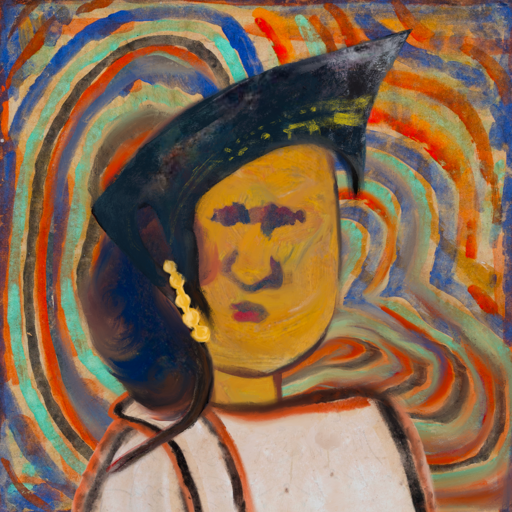
Background: Sisters, Head And Neck Front: After_Raid, Face Front: In_The_Sun, Bust: Roy_Bahadur, Hair Front: Mother_And_Son_Son, Head Accessory: Irani, Second Necklace: Blank, Necklace: Blank, Baby: Blank